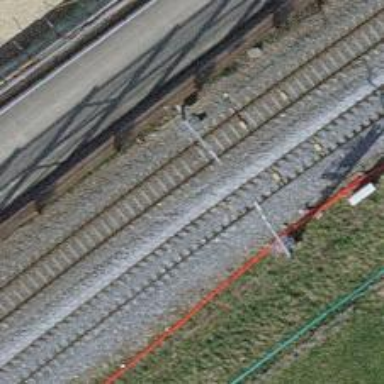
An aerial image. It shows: Railway signal.